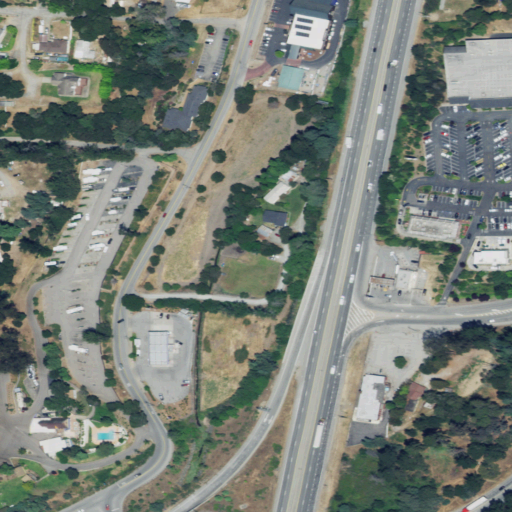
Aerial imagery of valley in California named Vierra Canyon containing medium intensity development, low intensity development, open development, high intensity development, and evergreen forest